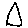
Label: triangle